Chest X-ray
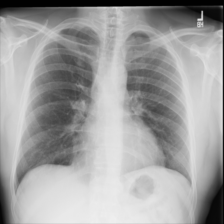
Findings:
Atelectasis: negative
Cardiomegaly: negative
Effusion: negative
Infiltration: negative
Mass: negative
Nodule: negative
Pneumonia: negative
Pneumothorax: negative
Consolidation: negative
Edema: negative
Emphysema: negative
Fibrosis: negative
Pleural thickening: negative
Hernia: negative